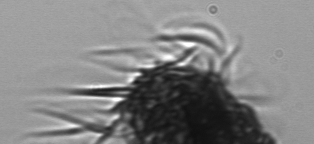
Label: Laboea_strobila